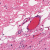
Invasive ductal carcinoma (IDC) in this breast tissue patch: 0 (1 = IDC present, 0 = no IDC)